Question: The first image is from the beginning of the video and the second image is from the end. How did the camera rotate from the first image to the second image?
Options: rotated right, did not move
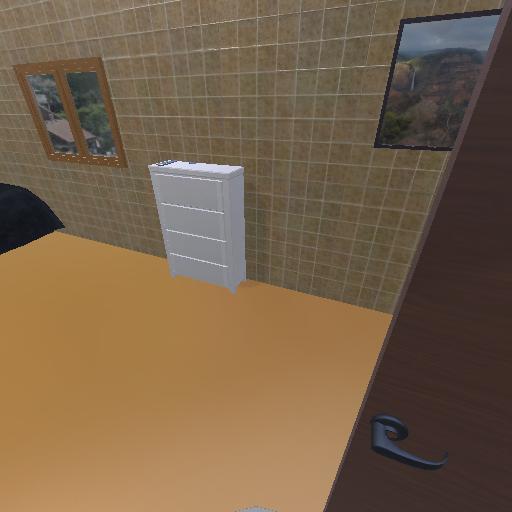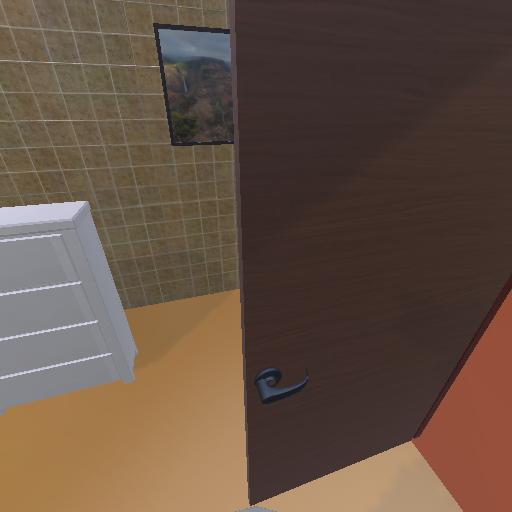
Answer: rotated right